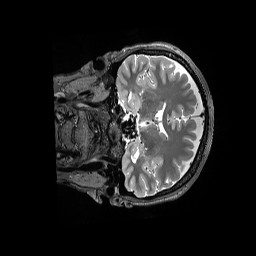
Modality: T2w
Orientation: coronal
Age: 38
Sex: female
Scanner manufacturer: siemens
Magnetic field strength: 3 T
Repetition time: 3.2 s
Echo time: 0.564 s